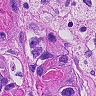
Metastatic tissue present: yes